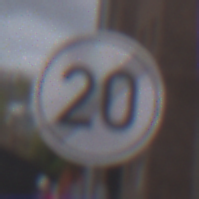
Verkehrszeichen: EndeGeschwindigkeit20
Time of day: MorningAfternoon
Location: Outdoor (Urban)
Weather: Overcast
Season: NotSpecified
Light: Natural